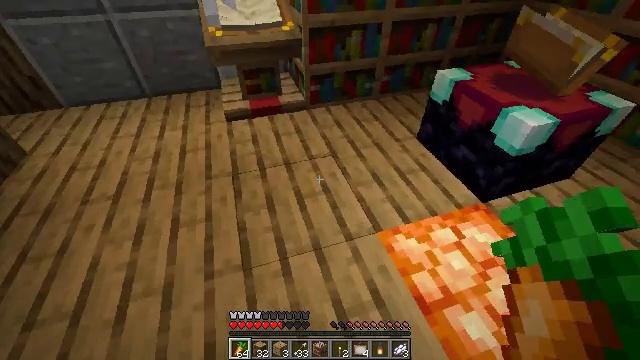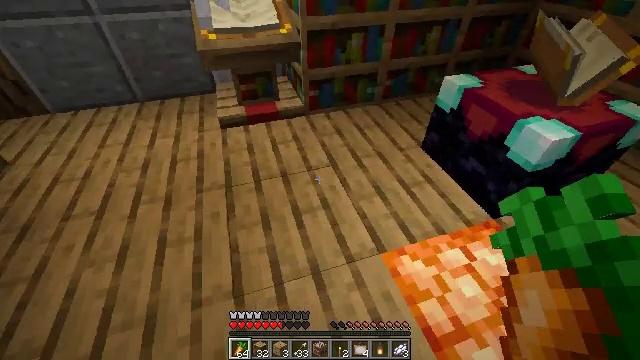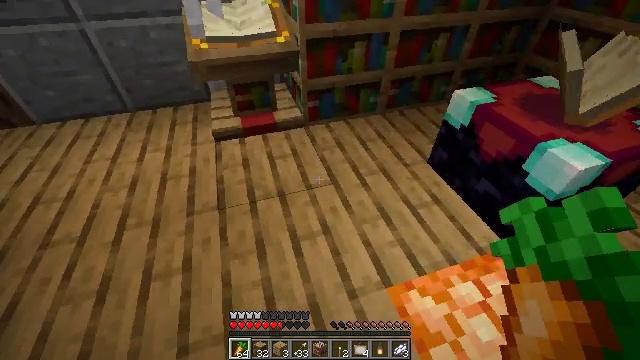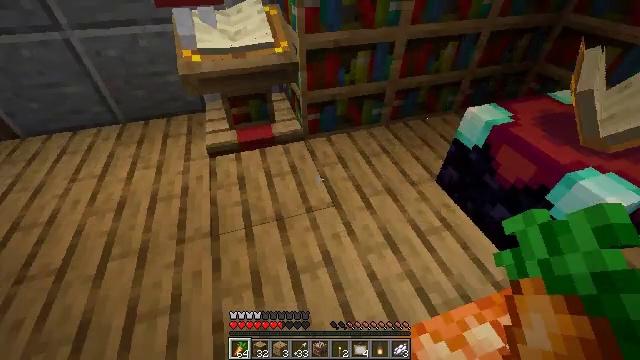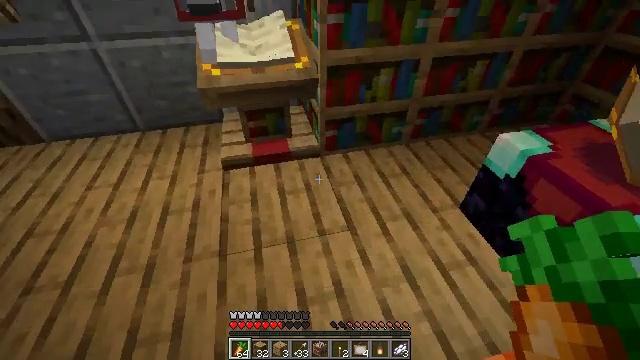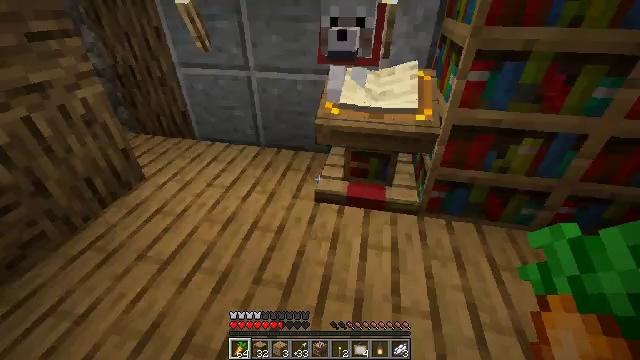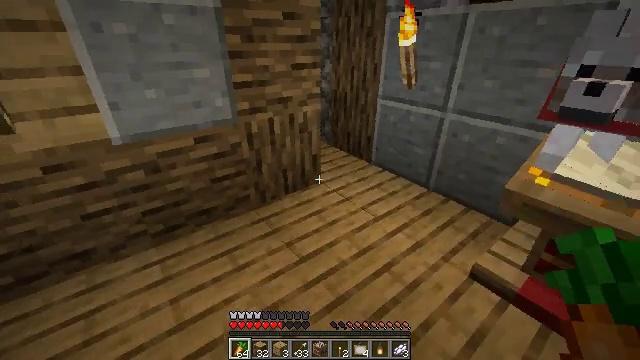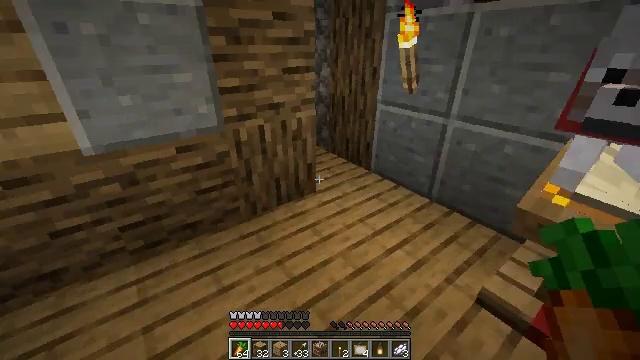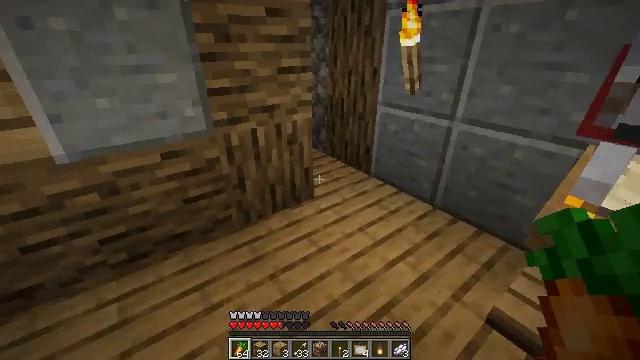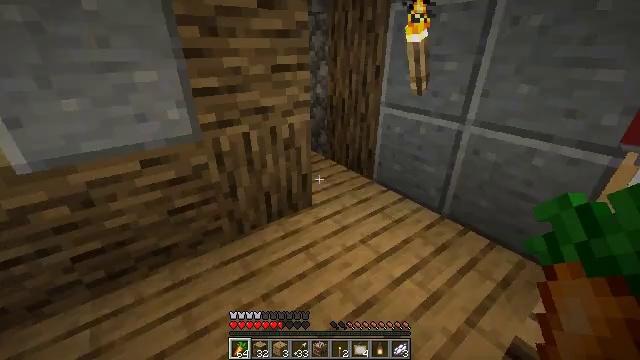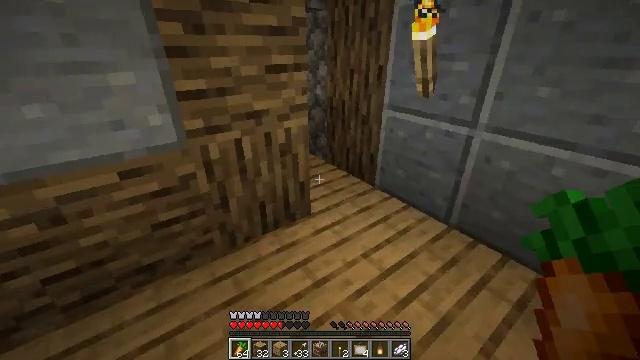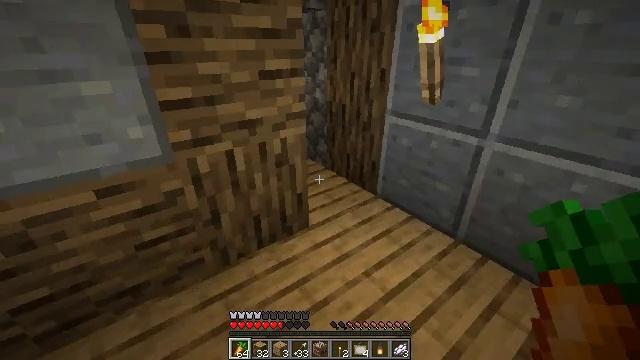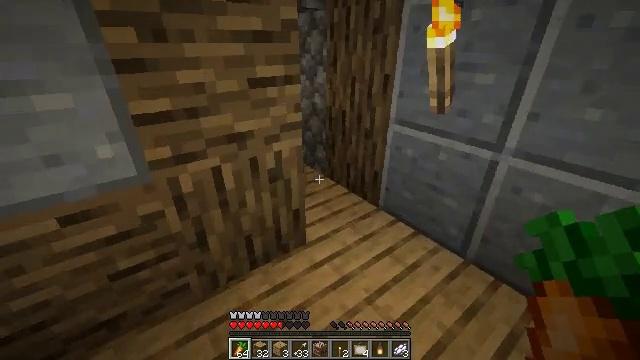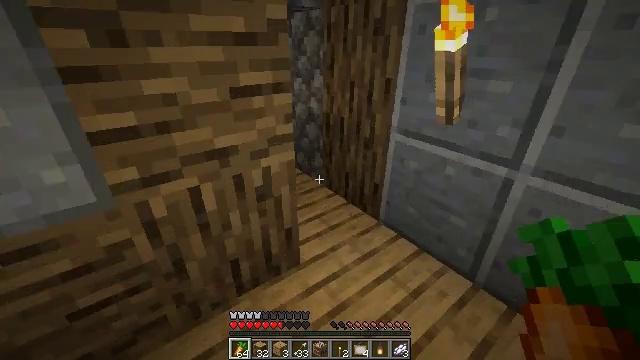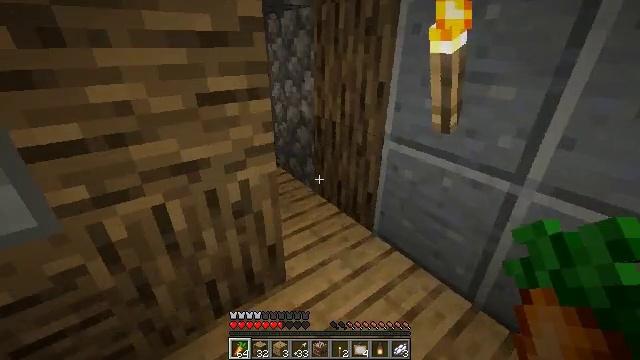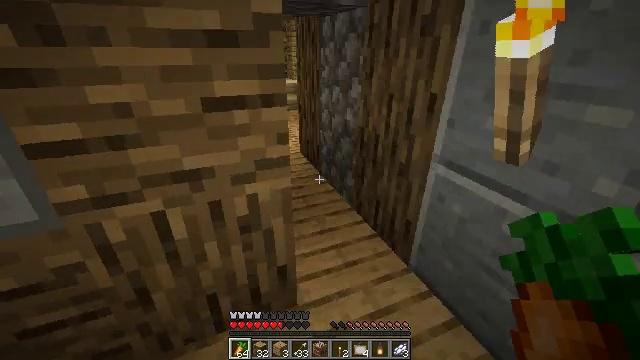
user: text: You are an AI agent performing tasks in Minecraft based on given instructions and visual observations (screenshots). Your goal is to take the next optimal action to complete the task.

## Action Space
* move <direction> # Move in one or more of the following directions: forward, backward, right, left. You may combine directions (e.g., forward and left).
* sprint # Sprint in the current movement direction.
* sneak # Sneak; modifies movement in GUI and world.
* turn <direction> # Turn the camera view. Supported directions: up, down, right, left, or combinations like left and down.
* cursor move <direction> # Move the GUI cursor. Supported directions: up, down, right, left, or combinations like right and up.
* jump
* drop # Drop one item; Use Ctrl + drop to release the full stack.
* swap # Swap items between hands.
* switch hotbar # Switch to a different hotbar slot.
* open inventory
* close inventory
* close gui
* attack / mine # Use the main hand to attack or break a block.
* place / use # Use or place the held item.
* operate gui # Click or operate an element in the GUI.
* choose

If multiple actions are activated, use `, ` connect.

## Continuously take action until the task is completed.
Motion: motion action
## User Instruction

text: Gather the lodestone for later use.
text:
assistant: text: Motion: move forward
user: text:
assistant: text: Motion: move forward
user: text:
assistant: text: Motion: move forward
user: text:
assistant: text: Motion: move forward, turn left and up
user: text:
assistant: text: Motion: move forward, turn left and up
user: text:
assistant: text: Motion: move forward, turn left and up
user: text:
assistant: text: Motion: move forward
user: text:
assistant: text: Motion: move forward
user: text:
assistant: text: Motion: move forward
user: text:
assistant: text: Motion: move forward
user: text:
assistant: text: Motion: move forward
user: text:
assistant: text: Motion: move forward
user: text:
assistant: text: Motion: move forward and move right
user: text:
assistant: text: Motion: move forward and move right
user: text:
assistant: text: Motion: move forward and move right, turn left
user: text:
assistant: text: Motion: move forward and move right, turn left and down
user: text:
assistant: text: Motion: move forward and move right, turn left and down
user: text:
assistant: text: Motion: move forward and move right, turn left and up
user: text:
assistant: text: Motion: move forward and move right
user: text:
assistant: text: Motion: move forward and move right
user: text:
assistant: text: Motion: move forward and move right
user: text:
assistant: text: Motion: move forward and move right
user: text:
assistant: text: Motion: move forward and move right
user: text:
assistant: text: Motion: move forward and move right
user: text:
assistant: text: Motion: move forward and move right
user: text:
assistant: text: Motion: move forward and move right
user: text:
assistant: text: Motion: move forward and move right, turn left
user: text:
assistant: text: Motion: move right, turn left
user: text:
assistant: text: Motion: move left, turn left
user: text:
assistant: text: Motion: move left, turn left